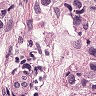
Metastatic tissue present: yes